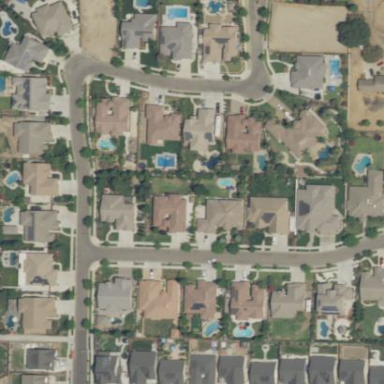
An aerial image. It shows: Single-family residential neighbourhood.